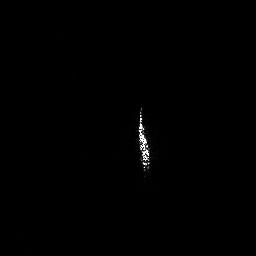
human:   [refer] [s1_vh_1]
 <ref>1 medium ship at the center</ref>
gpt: <box>[[52, 40, 58, 69, 0]]</box>